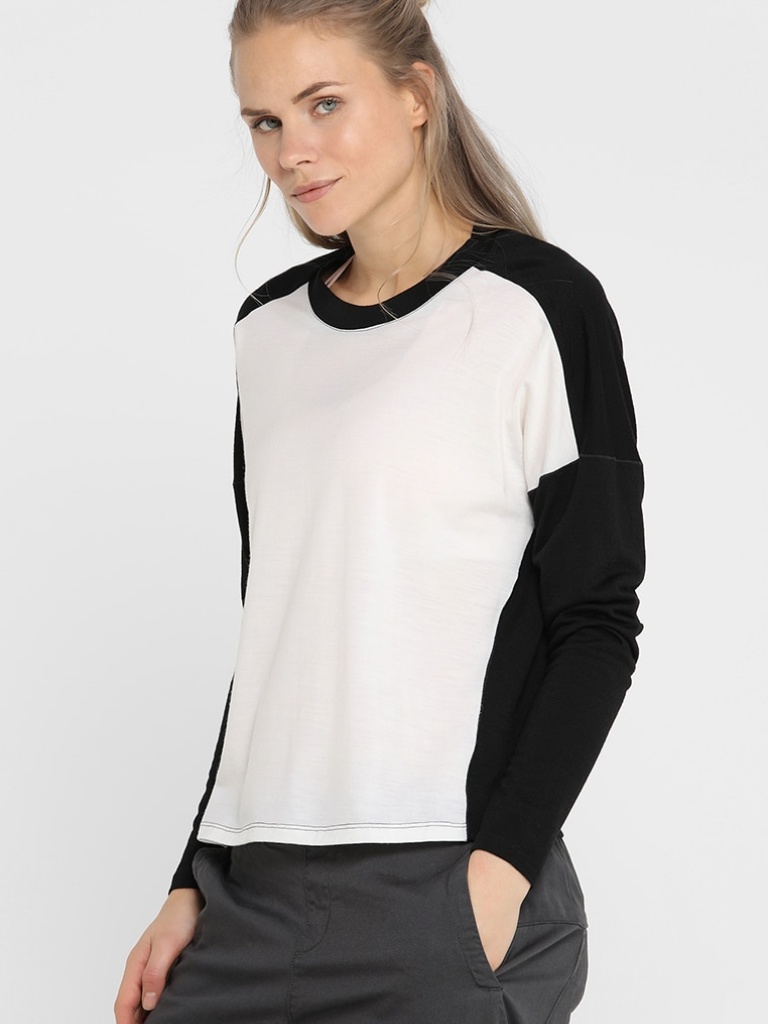
cotton relaxed a long-sleeved with the sleeves down hip length Untucked crew t-shirt